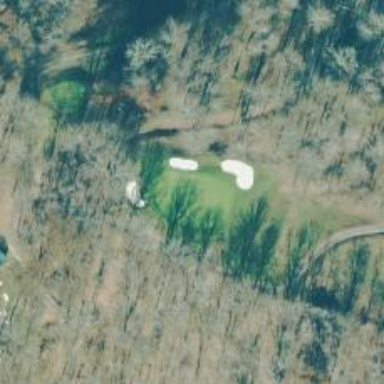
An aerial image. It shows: Golf hole.